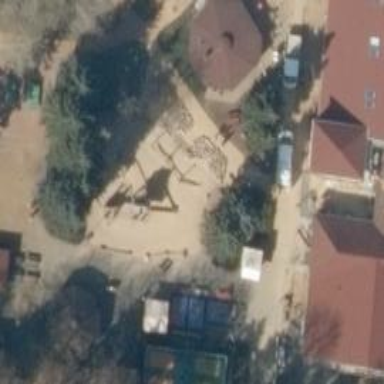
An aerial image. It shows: Playground with sandpit surface.